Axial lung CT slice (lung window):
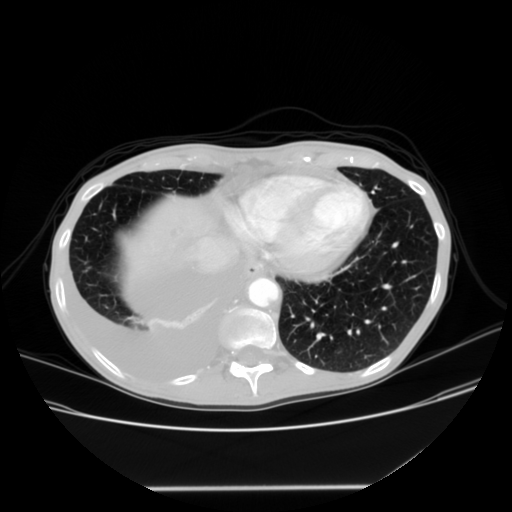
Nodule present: no